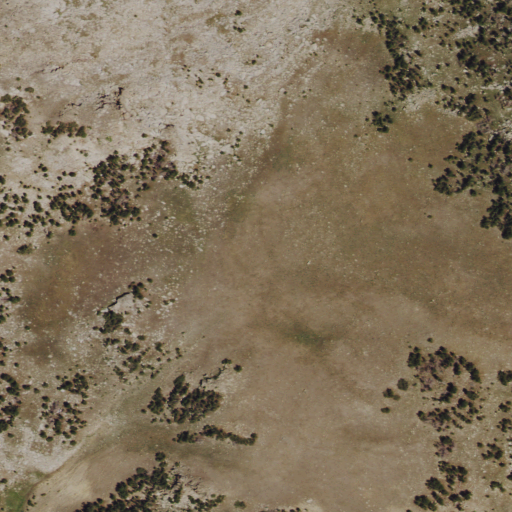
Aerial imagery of gap in Wyoming named Christina Pass containing shrub, grassland, and evergreen forest